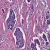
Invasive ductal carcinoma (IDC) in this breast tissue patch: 1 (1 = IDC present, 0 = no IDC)